Question: I am creating a game and I need to draw some obstacles on in (SKNodes), depending on the level (background image).
Let's say I have a tree, i would like to draw borders around it as in the picture below:

I will need the coordinates to create a physicsBody.
Is there a simple way to do it? (maybe a software?)
I will need to adapt the same coordinates for different devices, therefore I believe it's too complicated to manually do it.
Any ideas?
Thanks!
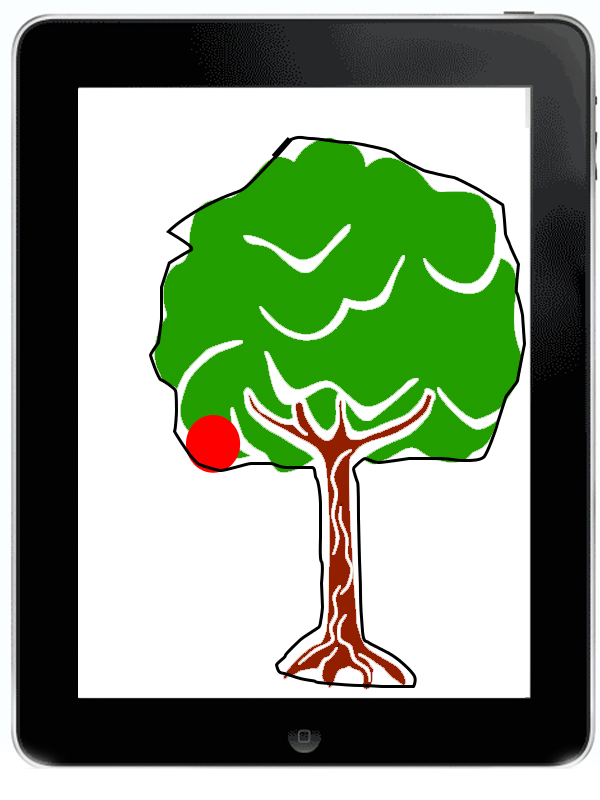
Answer: There is a SKPhysicsBody class method that could be of help:
<URL>
From the description:
> Use this method when your sprite has a shape that you want replicated
in its physics body. The texture is scaled to the new size and then
analyzed. A new physics body is created that includes all of the
texels in the texture that have a nonzero alpha value. The shape of
this body attempts to strike a good balance between performance and
accuracy. For example, fine details may be ignored if keeping them
would cause a significant performance penalty.